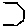
Label: hexagon